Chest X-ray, PA view. Patient: 39 years old, sex M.
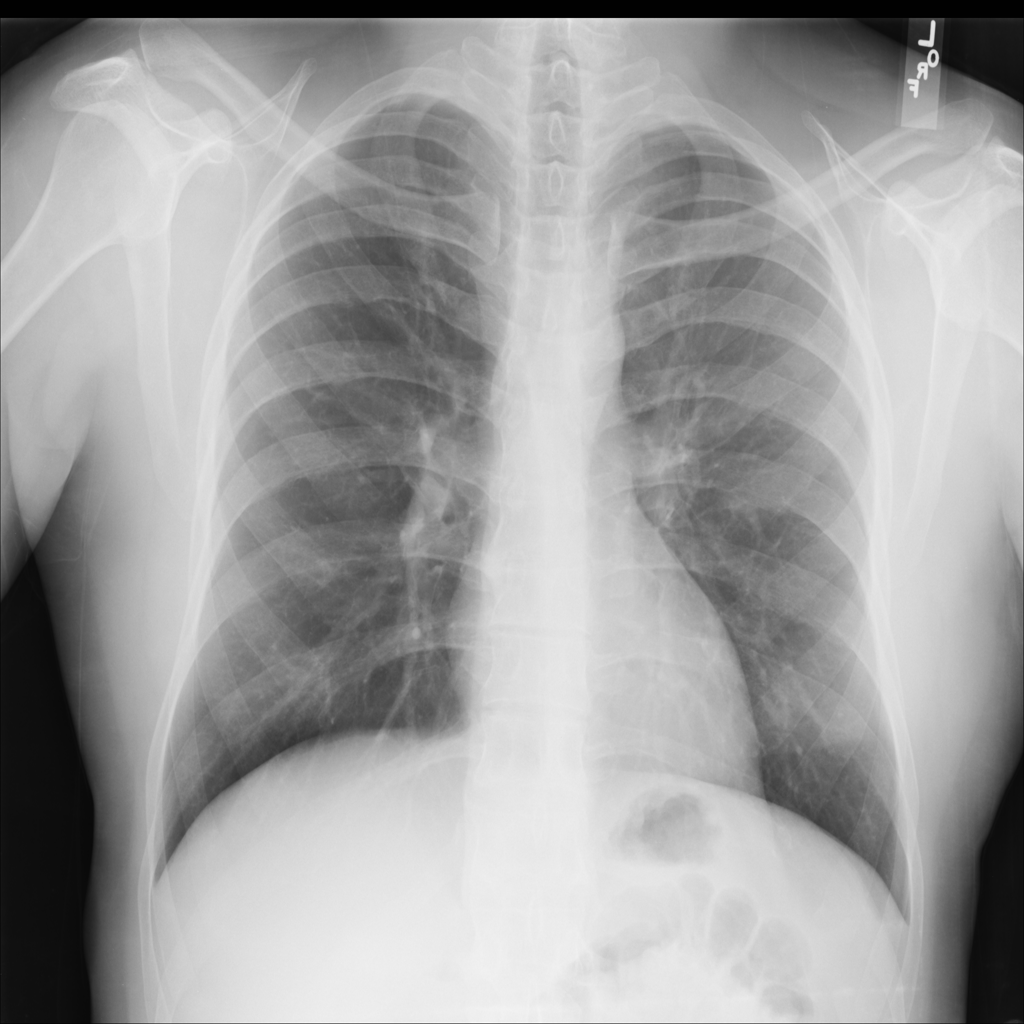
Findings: No Finding